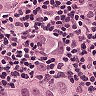
Metastatic tissue present: yes